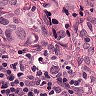
Metastatic tissue present: yes